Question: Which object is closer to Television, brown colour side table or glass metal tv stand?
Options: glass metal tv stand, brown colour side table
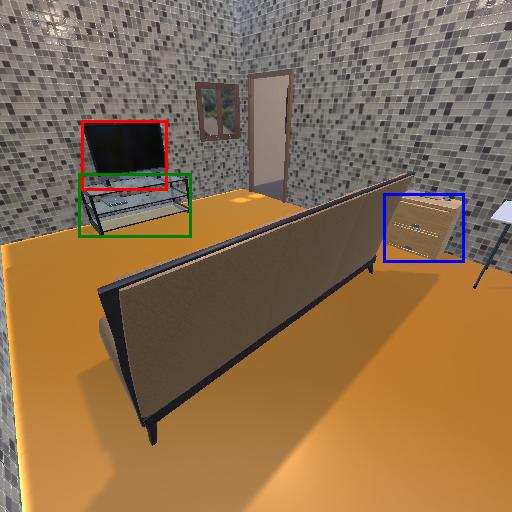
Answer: glass metal tv stand